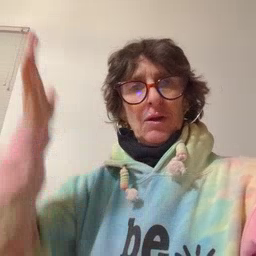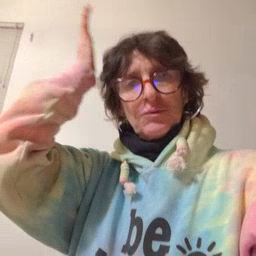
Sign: garbage